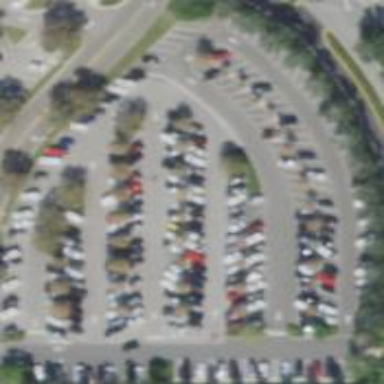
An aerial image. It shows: Paved parking area.